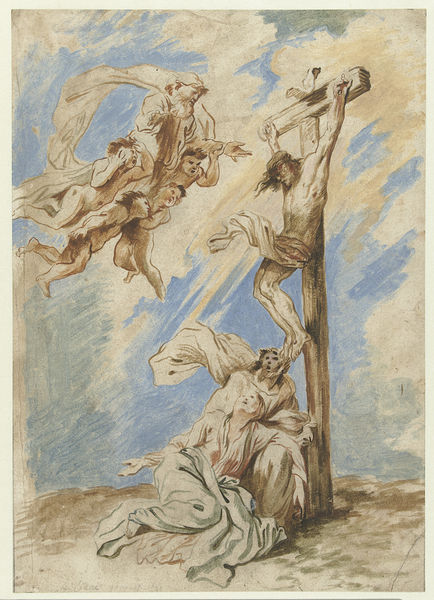
Titel: Christus aan het kruis
Künstler: Giovanni Benedetto Castiglione
Standort: Amsterdam
Institution: Rijksmuseum
Schlagwörter: blau, flügel, gott, himmel, mann, nackt, weiß, wolken, menschen, braun, pastell, skizze, zeichnung, tuch, wolke, beige, bart, johannes, tot, erde, hügel, wind, gewand, mutter, vater, fliegen, engel, seitlich, papier, wehen, wetter, tusche, lendentuch, gemalt, kreuz, religion, flug, entwurf, stift, christus, jesus, kreuzigung, christlich, kruzifix, malerie, heilige, jünger, maria, trauern, sohn, tragik, klagen, buntstift, katholisch, gottvater, passion, inri, klage